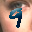
Label: 9